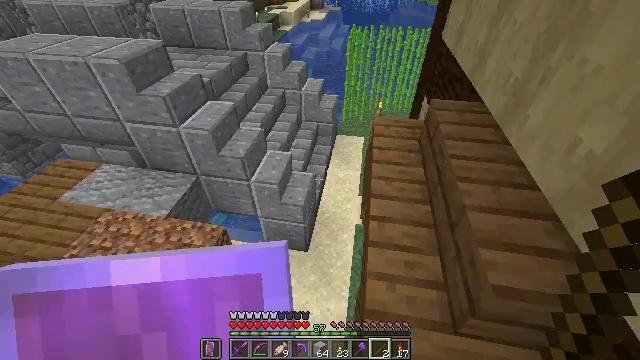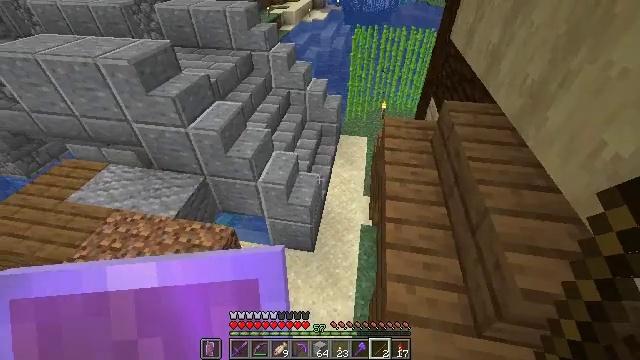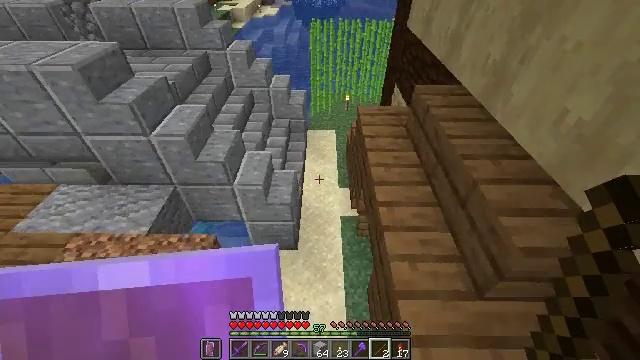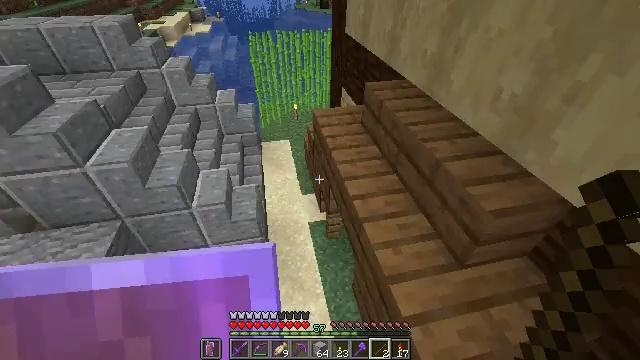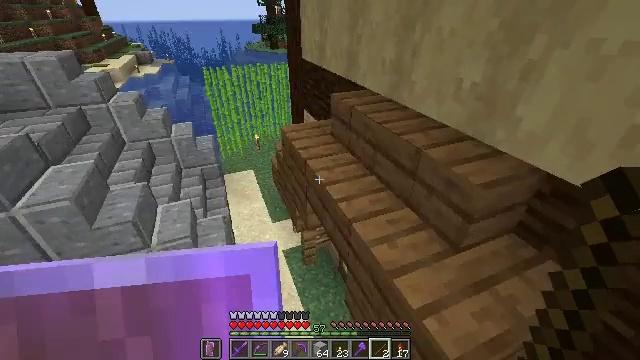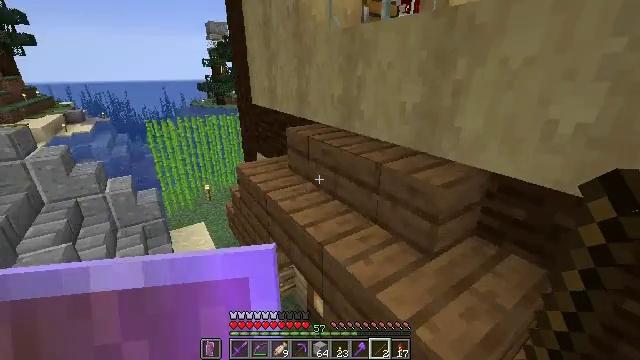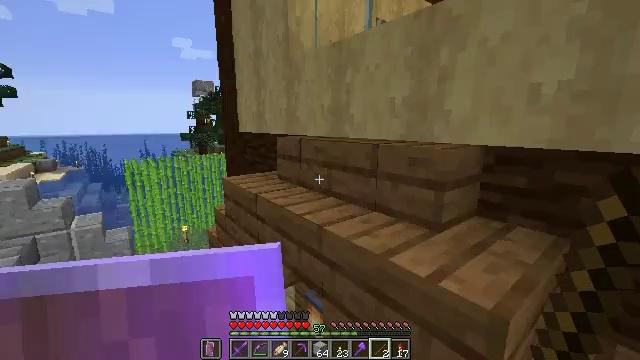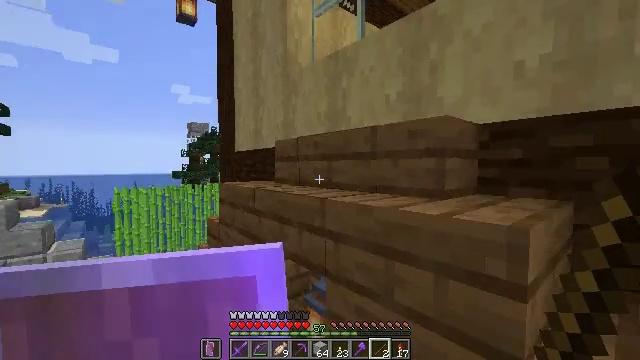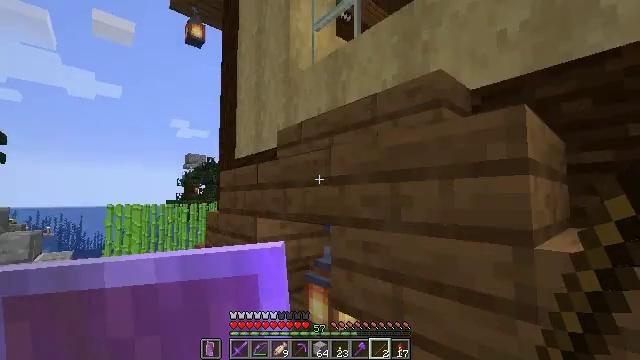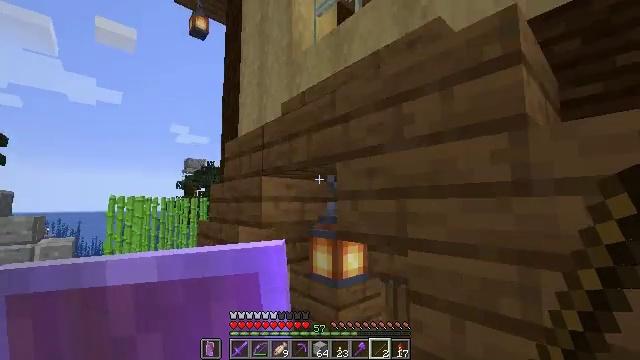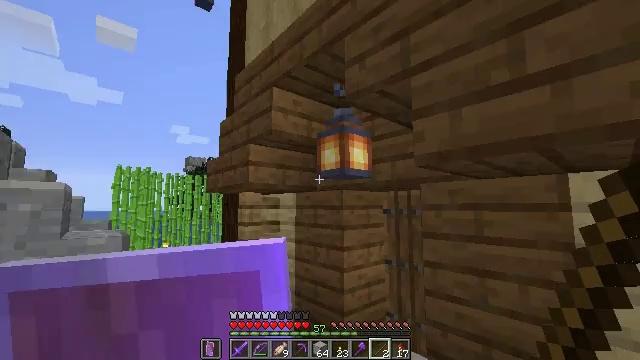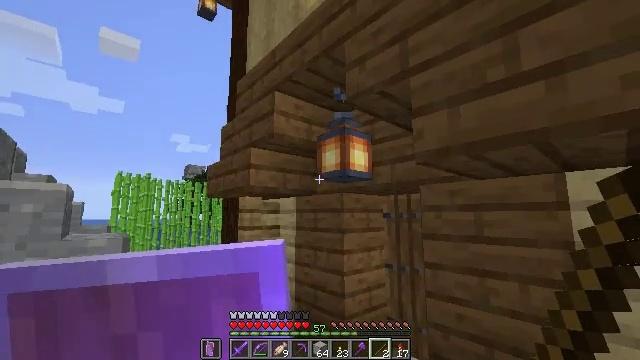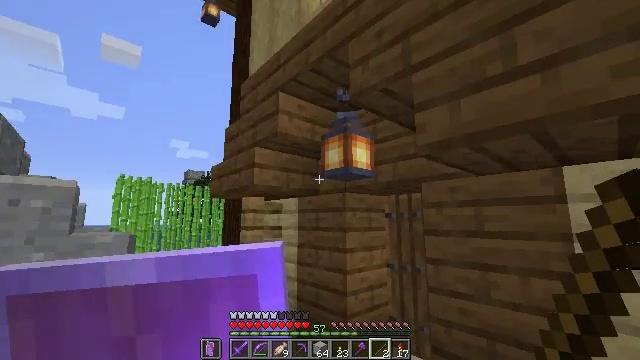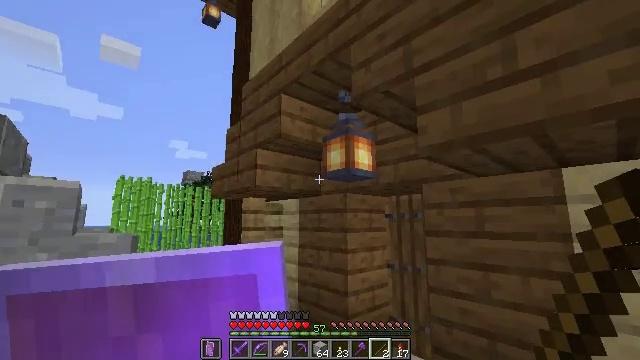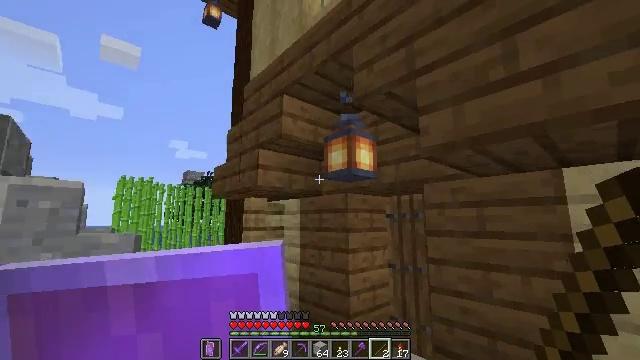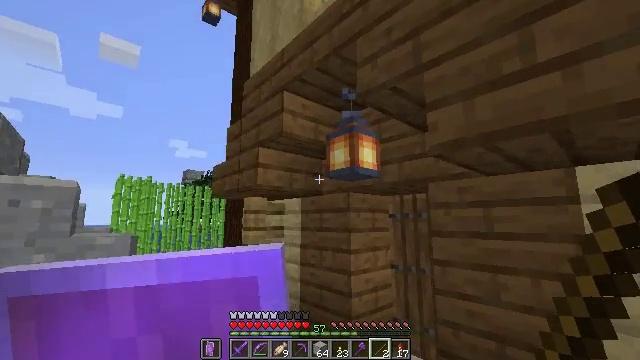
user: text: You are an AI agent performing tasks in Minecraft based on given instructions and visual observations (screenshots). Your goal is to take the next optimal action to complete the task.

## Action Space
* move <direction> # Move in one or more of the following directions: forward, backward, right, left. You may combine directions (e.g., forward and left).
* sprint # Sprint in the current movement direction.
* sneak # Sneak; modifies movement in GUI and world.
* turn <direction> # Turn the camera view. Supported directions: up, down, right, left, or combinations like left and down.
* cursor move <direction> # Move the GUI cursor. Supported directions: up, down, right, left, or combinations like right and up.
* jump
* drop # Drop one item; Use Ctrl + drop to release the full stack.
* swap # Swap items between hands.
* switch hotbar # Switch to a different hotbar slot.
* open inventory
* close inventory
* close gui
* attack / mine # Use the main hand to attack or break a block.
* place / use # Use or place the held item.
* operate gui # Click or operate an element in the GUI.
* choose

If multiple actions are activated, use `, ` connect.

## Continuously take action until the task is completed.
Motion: motion action
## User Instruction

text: Attack the brown shulker box to remove it.
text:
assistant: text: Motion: move left
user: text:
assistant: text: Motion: move left, turn right
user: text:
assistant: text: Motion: move left, turn right and up
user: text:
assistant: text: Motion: turn right and up
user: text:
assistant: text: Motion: turn right and up
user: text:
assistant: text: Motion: turn right and up
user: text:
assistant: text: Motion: turn right and up
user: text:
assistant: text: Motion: turn right and up
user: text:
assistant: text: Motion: turn up
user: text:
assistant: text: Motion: no_op
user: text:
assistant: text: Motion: turn up
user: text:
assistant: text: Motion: turn up
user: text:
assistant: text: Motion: no_op
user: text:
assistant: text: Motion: no_op
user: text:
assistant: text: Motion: move forward
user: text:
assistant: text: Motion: move forward, turn right and down
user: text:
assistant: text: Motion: move forward, turn right and down
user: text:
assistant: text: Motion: move forward, turn down
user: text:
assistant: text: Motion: move forward, turn down
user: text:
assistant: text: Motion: move forward
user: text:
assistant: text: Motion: move forward
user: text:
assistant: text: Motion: move forward, turn right
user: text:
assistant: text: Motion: move forward, turn right and up
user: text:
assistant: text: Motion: move forward, turn right and up
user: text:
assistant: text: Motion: move forward, turn right and up
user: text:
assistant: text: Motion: move forward, turn right and up
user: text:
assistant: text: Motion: move forward, turn right and up
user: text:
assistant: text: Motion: move forward, turn right
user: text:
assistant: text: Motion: move forward, use / place
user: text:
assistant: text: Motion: move forward, use / place